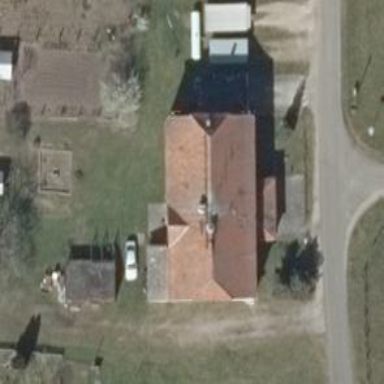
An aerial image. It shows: Simple and straightforward house.